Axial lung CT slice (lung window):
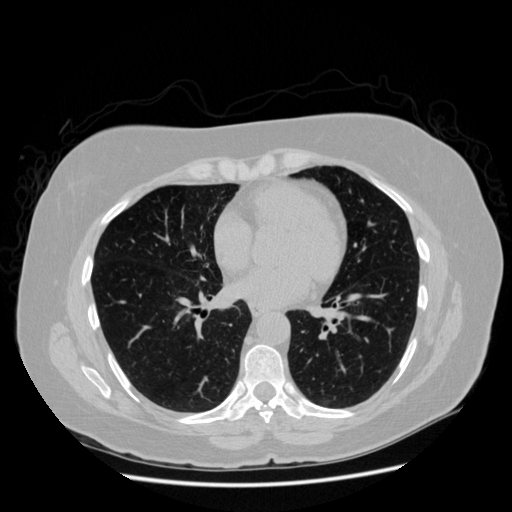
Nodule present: no